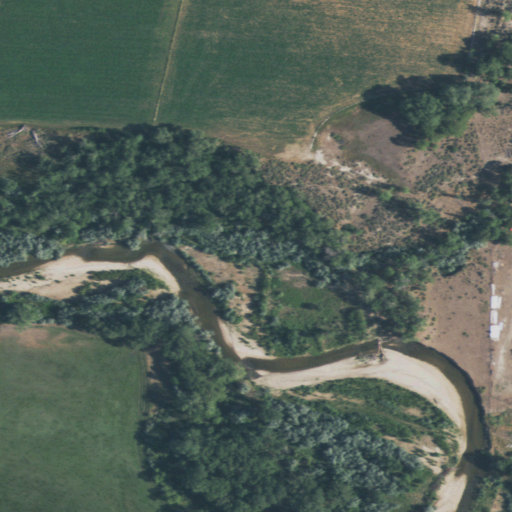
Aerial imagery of valley in Wyoming named Herren Gulch containing shrub, woody wetlands, pasture, cultivated crops, herbaceous wetlands, grassland, and open development